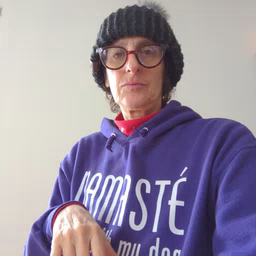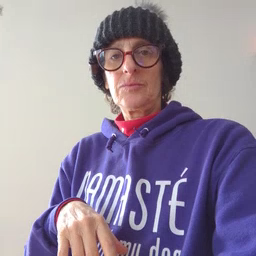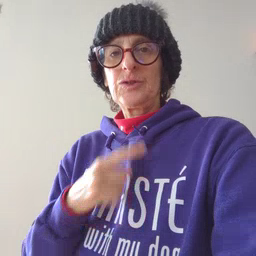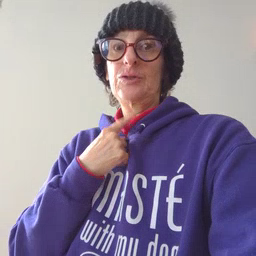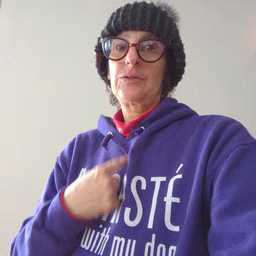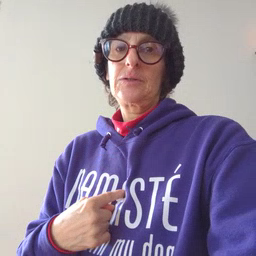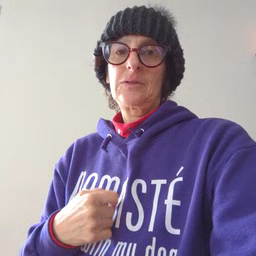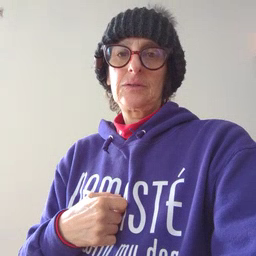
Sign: thirsty